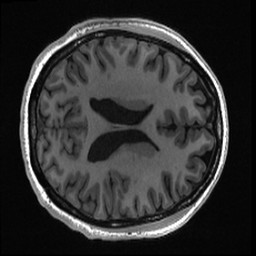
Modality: T1w
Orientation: axial
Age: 20
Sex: female